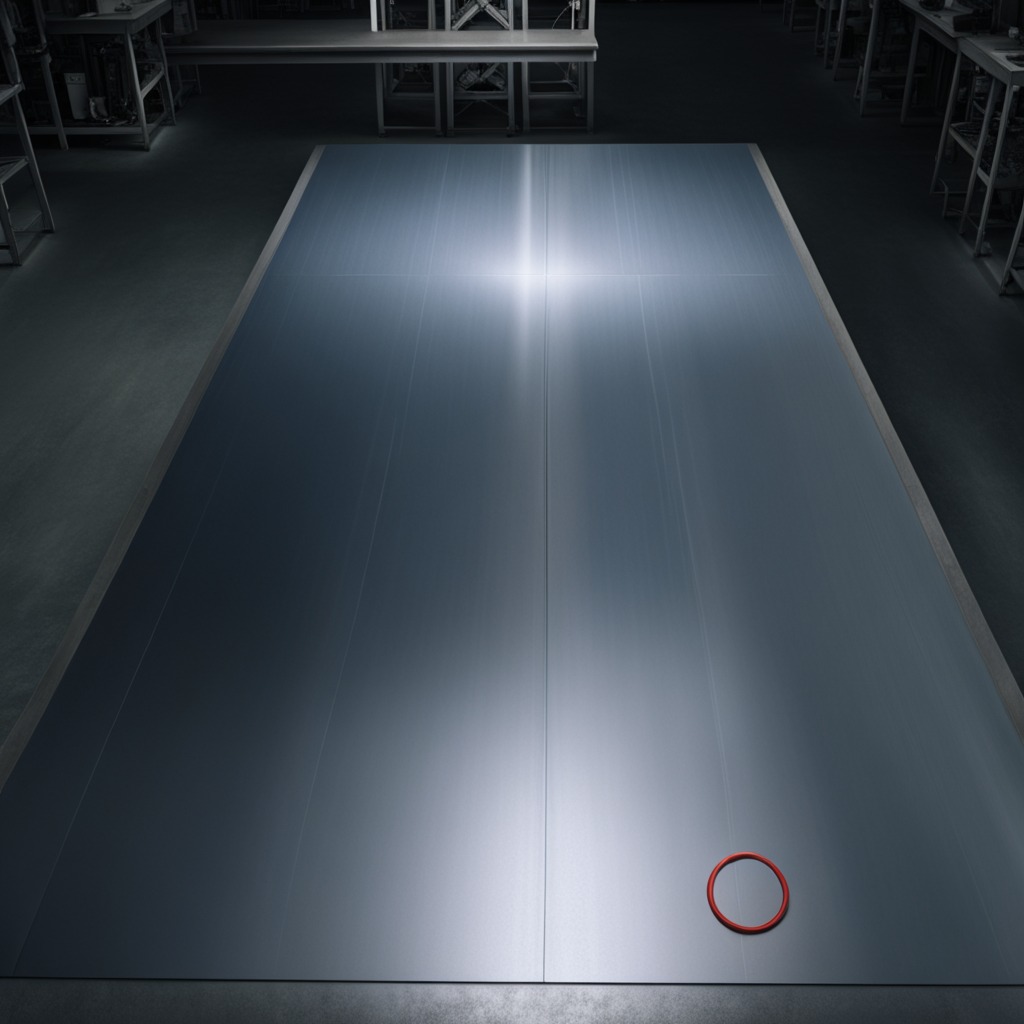
A rubber O-ring lies on the tabletop.